Field crop: tomato
Growth stage: 1
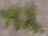
Species: portulaca